Interaction volume radius: 10 \u00c5
Interaction volume height: 15 \u00c5
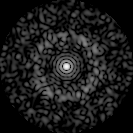
Disorder parameter: 0.8366